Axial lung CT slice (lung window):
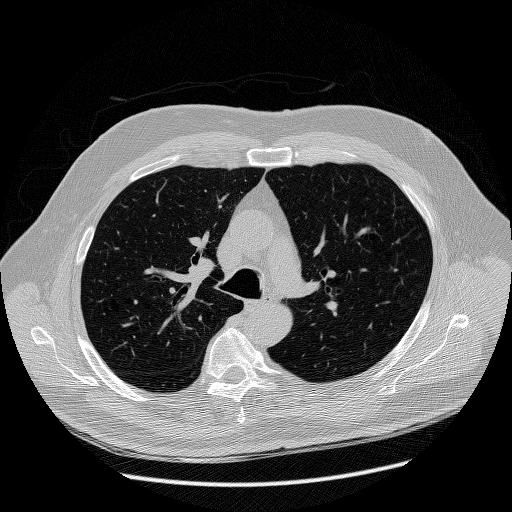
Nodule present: no